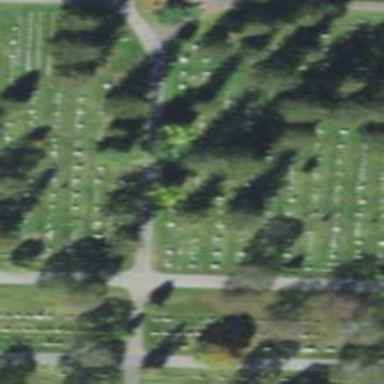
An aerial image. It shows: Historical memorial located in graveyard.